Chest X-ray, PA view. Patient: 45 years old, sex M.
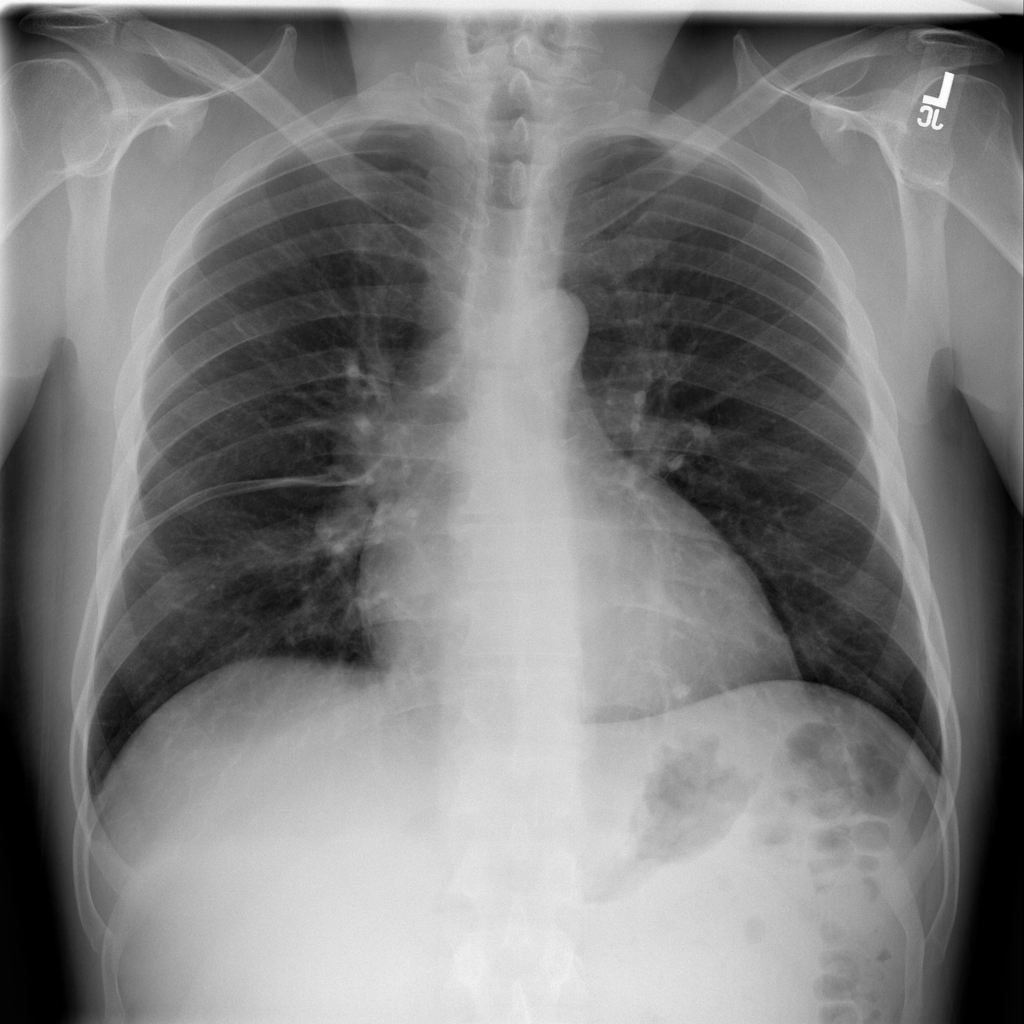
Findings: Nodule